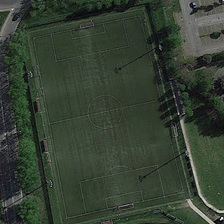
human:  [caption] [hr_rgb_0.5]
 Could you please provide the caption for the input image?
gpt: a football field is surrounded by green trees .

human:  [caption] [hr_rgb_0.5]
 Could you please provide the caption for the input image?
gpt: a football field is surrounded by green trees .

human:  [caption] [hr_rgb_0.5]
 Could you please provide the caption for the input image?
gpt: a football field is surrounded by green trees .

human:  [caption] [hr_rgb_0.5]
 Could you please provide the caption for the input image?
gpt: a football field is surrounded by green trees .

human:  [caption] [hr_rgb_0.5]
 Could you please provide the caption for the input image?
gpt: a football field is surrounded by green trees .